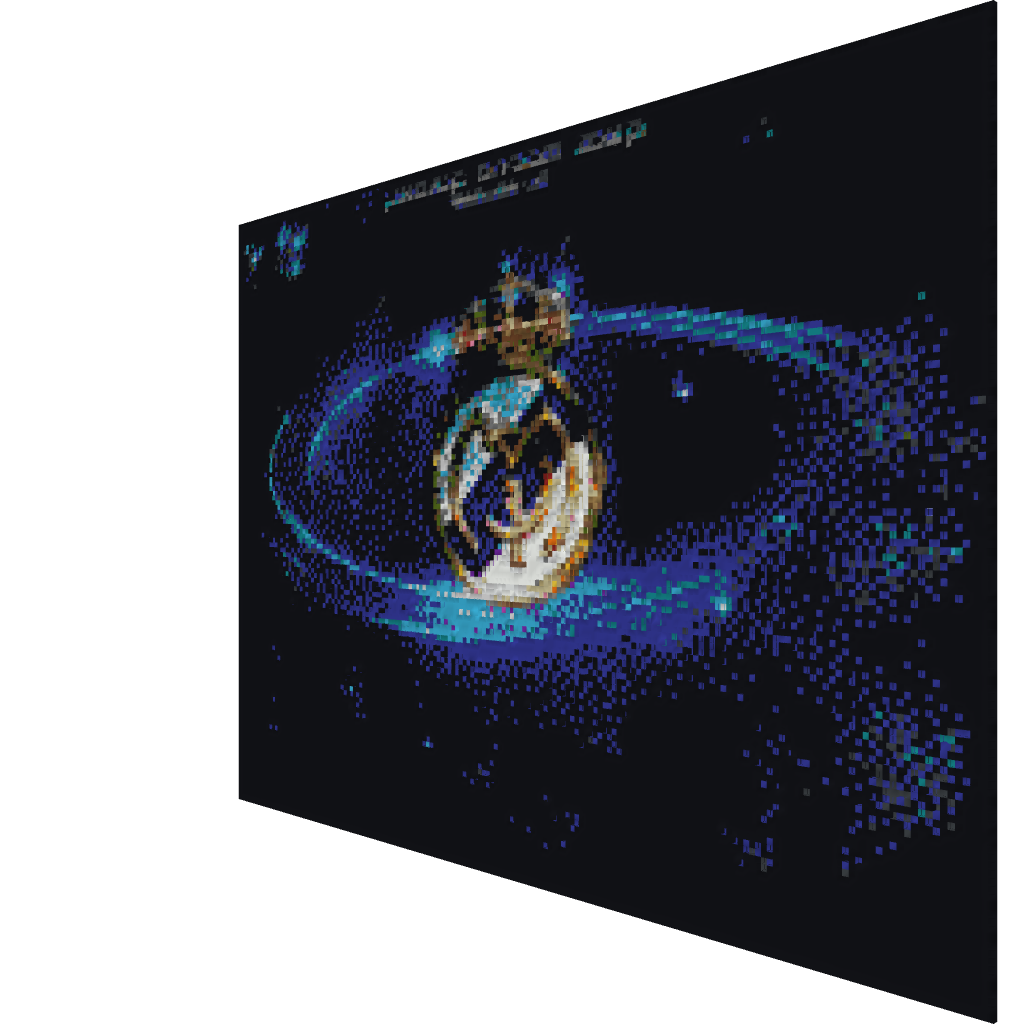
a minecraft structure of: Real Madrid F.C